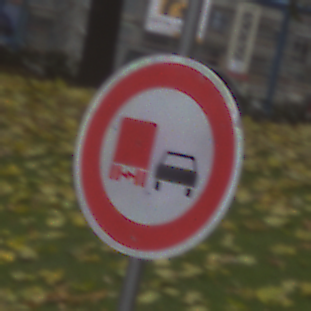
Verkehrszeichen: UeberholverbotKraftfahrzeuge
Umgebung: Outdoor, Nature
Tageszeit: MorningAfternoon
Wetter: Overcast
Licht: Natural
Jahreszeit: Autumn
Kontrast: LowContrast